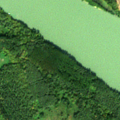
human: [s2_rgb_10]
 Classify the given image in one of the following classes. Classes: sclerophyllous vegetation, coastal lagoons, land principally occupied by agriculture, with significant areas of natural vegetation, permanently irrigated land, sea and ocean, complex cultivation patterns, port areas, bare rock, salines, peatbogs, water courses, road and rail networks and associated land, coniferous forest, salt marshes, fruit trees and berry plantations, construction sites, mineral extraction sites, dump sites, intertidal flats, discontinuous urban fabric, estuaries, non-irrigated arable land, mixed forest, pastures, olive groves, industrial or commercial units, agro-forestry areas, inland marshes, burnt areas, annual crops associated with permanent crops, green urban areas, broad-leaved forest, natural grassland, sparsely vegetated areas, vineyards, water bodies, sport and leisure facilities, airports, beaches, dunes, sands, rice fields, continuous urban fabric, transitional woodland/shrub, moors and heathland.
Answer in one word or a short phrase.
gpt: broad-leaved forest, transitional woodland/shrub, inland marshes, water courses